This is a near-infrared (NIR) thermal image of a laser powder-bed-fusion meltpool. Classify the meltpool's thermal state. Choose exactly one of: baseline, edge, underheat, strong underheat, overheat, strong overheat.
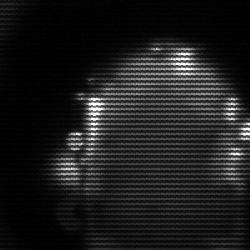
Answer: baseline